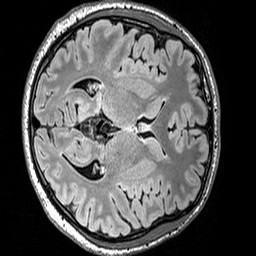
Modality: FLAIR
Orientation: axial
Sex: male
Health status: ill
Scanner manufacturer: siemens
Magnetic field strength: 3 T
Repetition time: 5 s
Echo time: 0.388 s